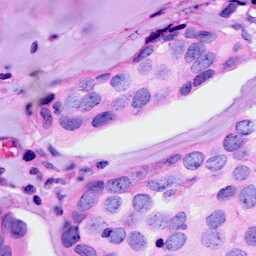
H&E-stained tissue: Breast